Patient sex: M
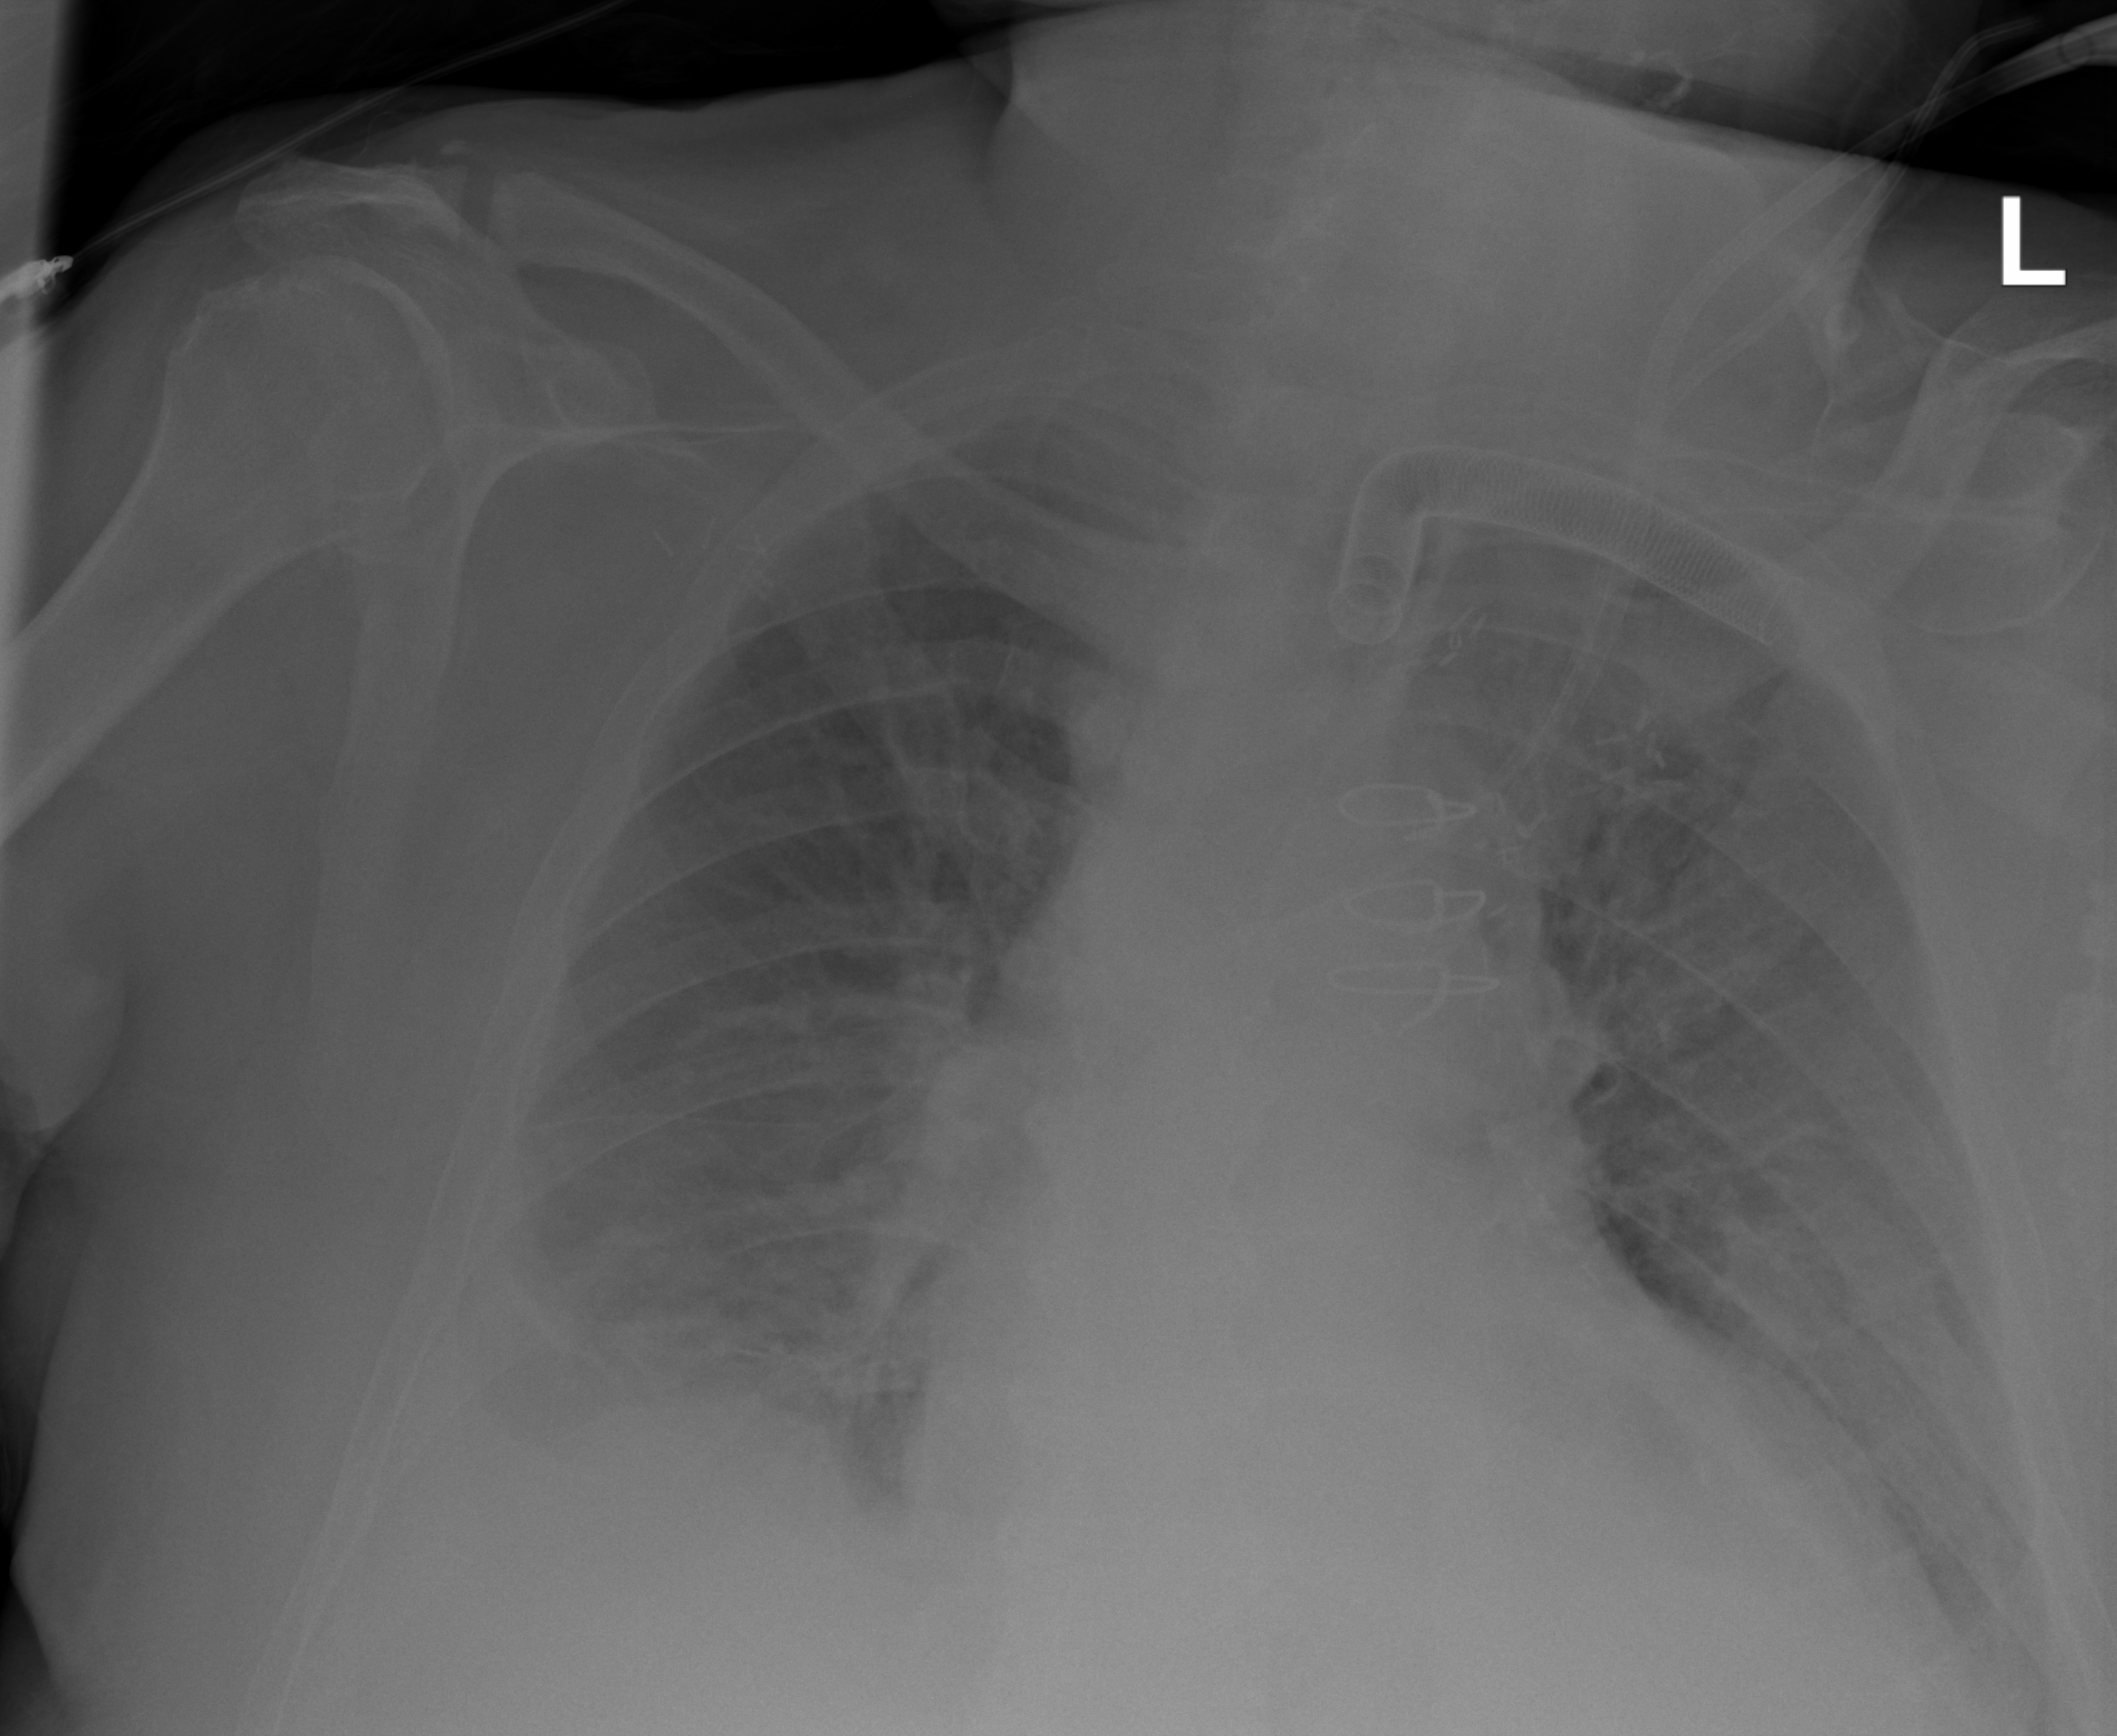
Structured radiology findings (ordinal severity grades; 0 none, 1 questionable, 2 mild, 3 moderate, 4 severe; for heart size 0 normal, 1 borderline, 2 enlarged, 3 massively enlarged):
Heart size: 2
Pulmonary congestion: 2
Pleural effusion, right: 2
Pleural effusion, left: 2
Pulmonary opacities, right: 1
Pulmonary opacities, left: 1
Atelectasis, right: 2
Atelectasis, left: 2